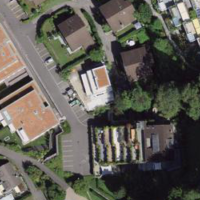
EUNIS habitat code: 55
Species observed at this site:
Astrantia major